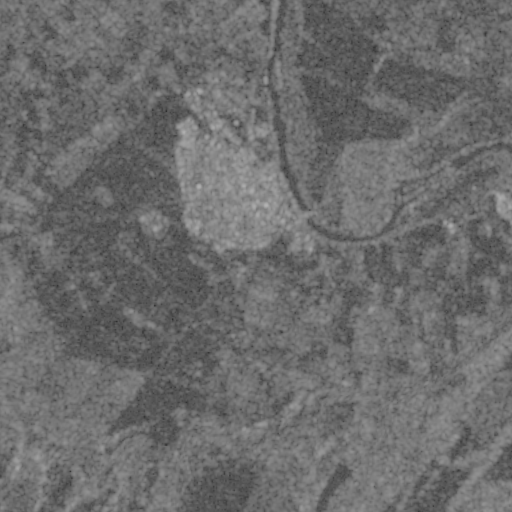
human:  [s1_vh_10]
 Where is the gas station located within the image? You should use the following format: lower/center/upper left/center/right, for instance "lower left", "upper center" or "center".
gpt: The gas station is located in the center of the image.
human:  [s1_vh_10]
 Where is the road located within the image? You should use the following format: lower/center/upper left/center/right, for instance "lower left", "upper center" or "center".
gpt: There is no road in the image.

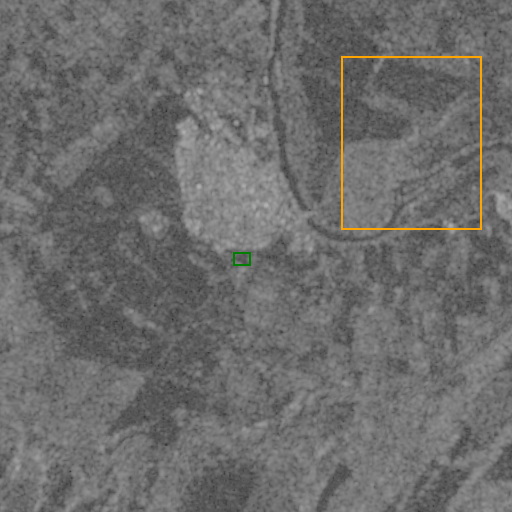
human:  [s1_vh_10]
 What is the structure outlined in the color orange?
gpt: The structure outlined in orange is a crop field.
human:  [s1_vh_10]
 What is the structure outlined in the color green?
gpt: The structure outlined in green is a park.
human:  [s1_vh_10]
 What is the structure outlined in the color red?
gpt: There is no red outline.